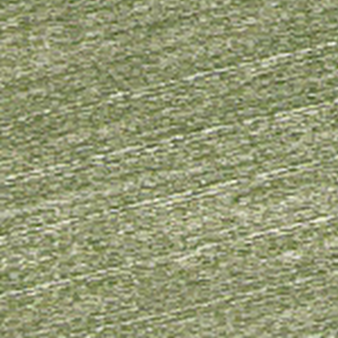
Label: other